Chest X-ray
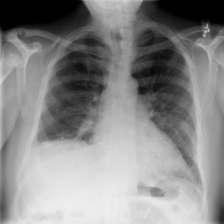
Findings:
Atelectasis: positive
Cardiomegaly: negative
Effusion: negative
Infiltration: negative
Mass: negative
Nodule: negative
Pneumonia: negative
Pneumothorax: negative
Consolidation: positive
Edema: negative
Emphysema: negative
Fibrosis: negative
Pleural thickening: negative
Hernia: negative